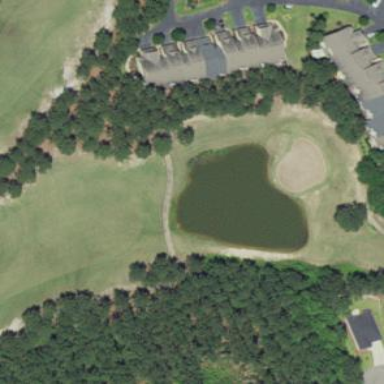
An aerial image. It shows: Scenic view of water hazard on golf course. The natural water feature adds beauty to the landscape.